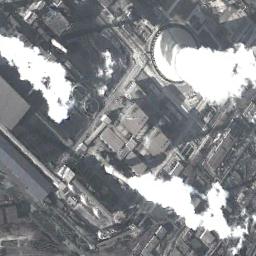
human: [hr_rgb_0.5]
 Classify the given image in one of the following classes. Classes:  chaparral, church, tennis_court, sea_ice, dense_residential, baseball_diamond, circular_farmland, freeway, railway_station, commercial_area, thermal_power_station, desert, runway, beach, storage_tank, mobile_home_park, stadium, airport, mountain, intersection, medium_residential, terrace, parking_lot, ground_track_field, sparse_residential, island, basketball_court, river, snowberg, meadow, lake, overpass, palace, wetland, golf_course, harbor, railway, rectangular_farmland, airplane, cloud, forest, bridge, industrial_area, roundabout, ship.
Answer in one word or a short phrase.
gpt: thermal_power_station